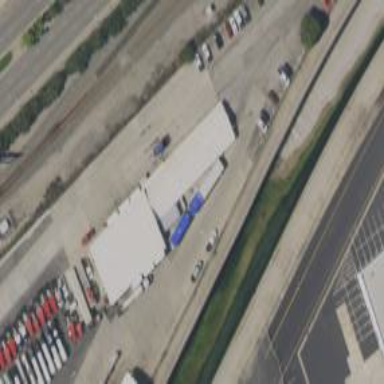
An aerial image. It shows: Commercial building.